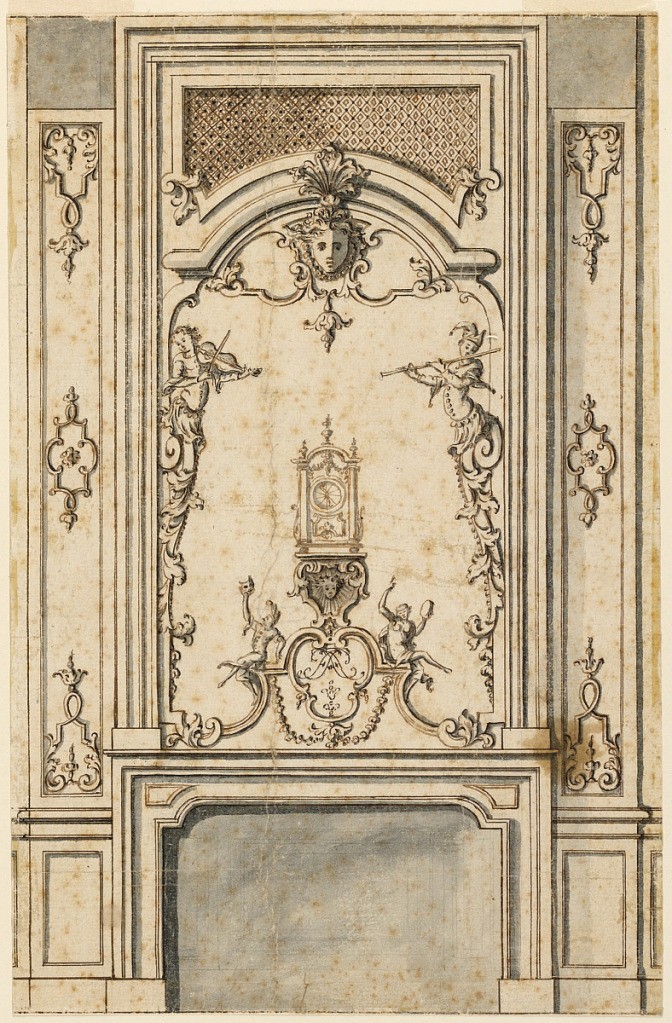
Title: Design for a mantelpiece
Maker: Jean Berain, the elder, French, 1640-1711
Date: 1700
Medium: Pen and brown ink, gray wash, graphite on paper
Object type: Drawing
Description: The over mantel shows a clock upon a bracket over a flat pedestal upon which a masked figure and musicians. Half-figures project out above the over mantel; the left one is a girl with a violin, the right one, a man playing a flute.